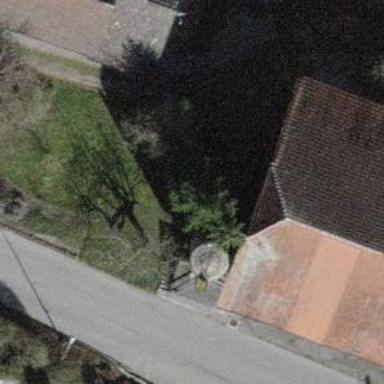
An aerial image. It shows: Silo.